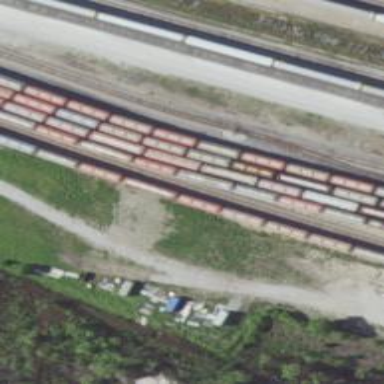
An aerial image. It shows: Railway yard.